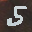
Label: 5